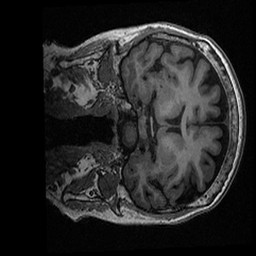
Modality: T1w
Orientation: coronal
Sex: female
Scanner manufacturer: ge
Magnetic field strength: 3 T
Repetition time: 0.0064 s
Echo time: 0.00281 s